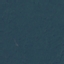
Land use / land cover: Forest